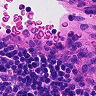
Metastatic tissue present: no